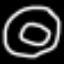
Label: donut